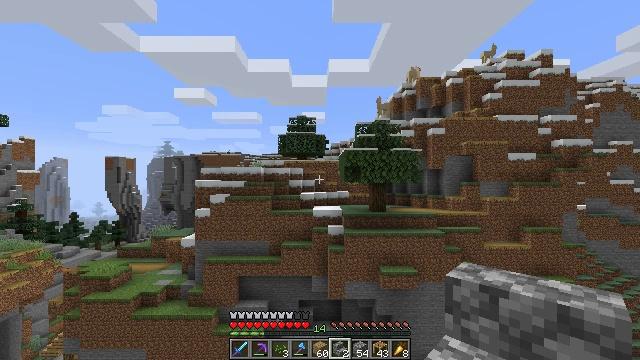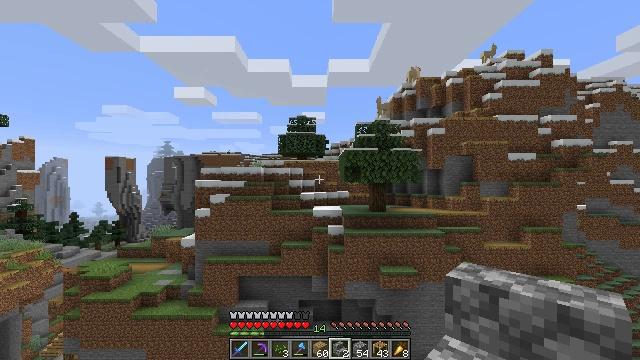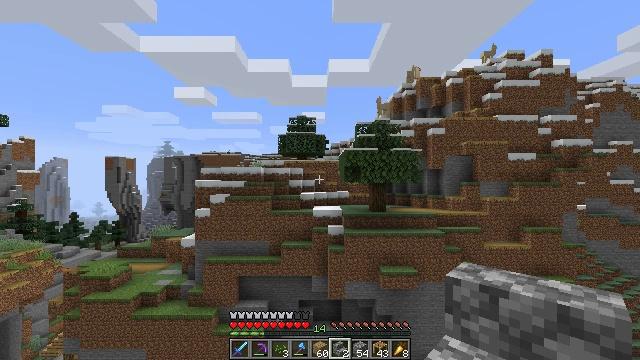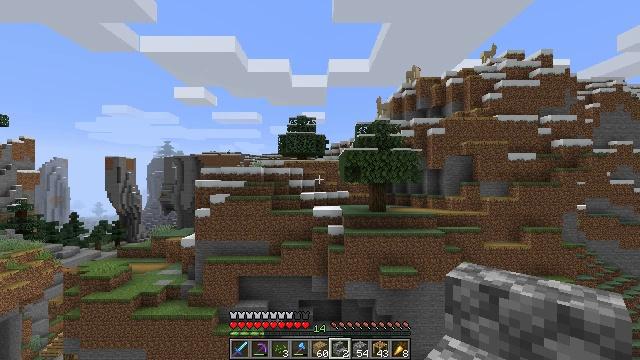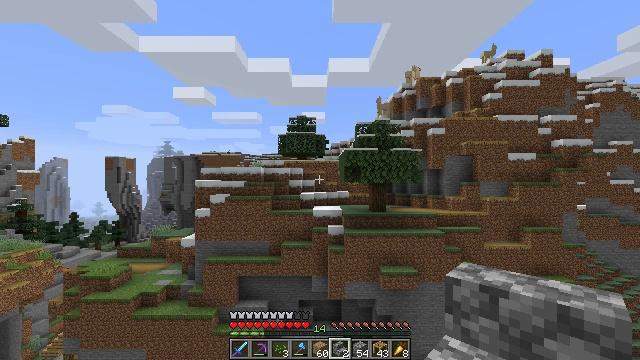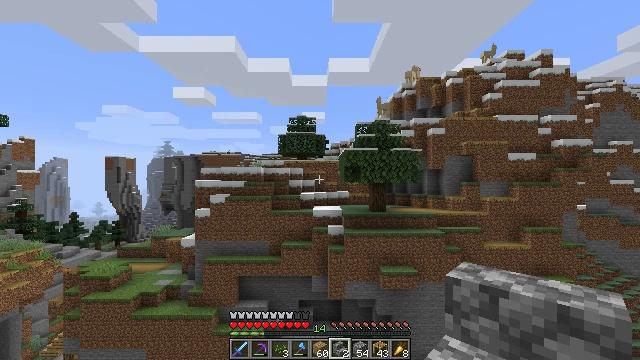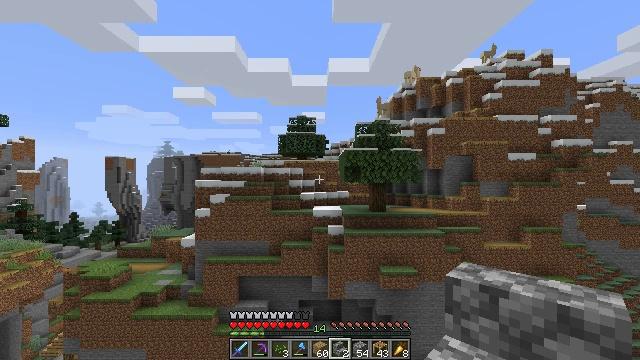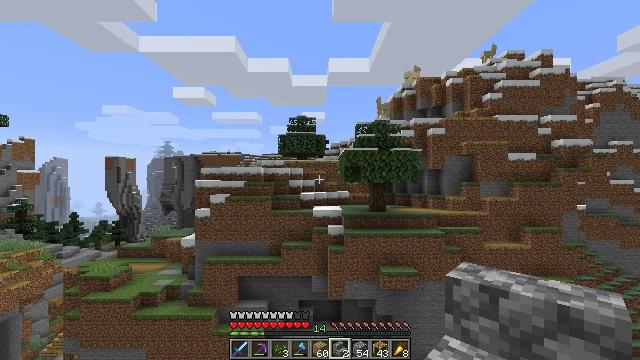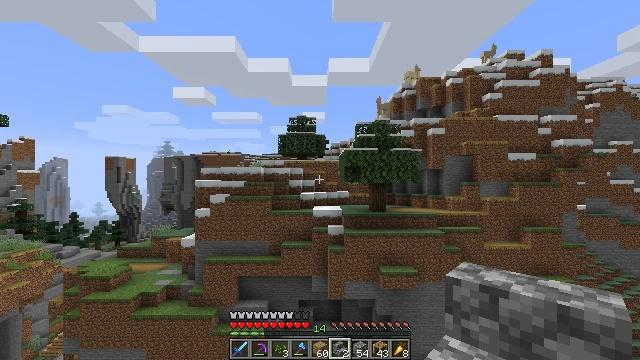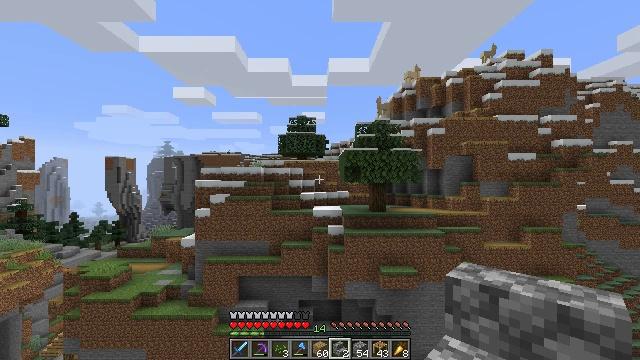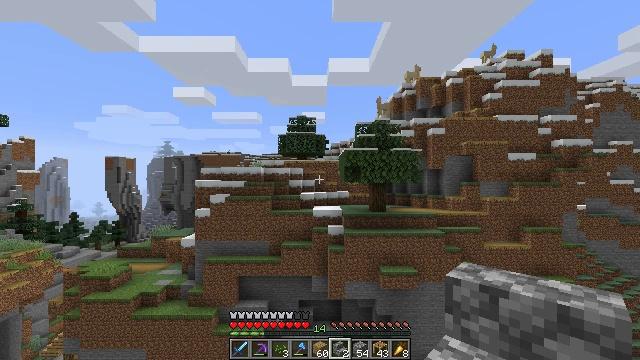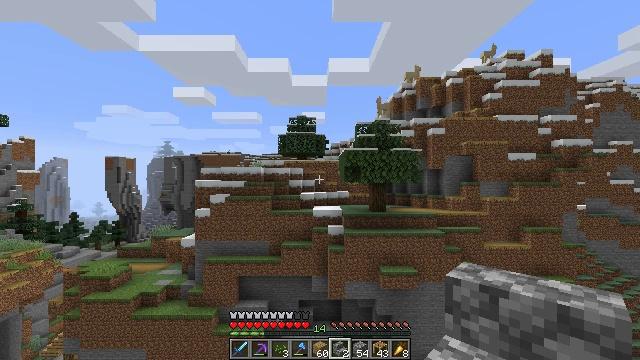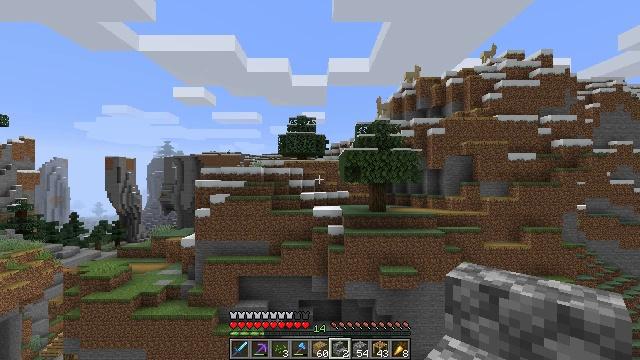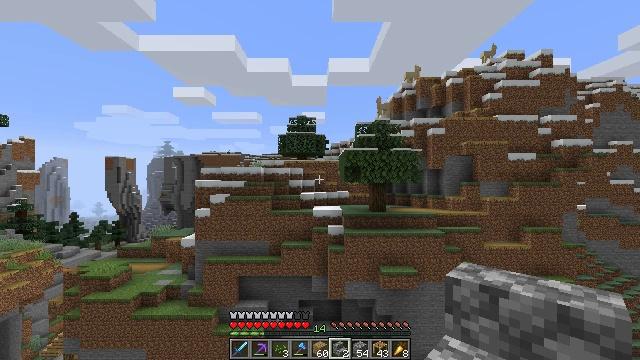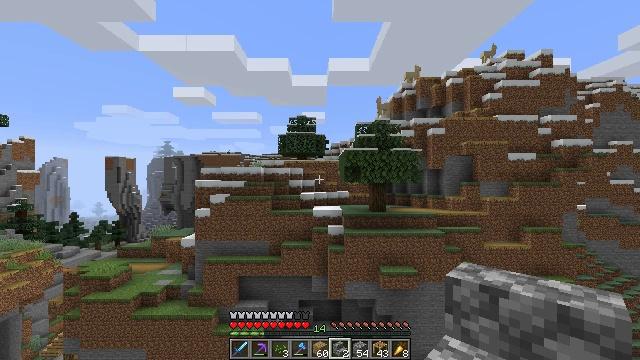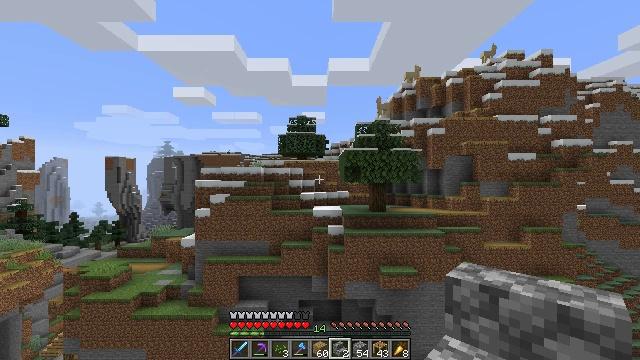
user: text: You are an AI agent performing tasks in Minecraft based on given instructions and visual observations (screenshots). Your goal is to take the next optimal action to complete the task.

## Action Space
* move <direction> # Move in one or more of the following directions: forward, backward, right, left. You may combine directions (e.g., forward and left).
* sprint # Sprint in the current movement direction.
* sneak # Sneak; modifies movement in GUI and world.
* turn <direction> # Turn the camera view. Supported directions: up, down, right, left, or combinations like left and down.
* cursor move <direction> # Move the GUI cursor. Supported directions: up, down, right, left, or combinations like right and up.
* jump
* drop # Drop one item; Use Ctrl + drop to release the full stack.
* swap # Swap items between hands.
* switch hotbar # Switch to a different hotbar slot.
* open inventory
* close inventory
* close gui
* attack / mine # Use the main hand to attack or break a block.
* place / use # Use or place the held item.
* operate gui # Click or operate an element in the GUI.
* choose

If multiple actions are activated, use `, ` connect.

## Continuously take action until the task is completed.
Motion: motion action
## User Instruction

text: Mine scaffolding to move it.
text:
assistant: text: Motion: no_op
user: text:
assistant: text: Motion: no_op
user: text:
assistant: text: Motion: no_op
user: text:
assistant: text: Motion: no_op
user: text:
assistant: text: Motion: no_op
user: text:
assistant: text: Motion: no_op
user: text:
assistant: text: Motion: no_op
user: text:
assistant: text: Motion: no_op
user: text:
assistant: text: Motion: no_op
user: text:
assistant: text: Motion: no_op
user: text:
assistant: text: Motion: no_op
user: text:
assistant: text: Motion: no_op
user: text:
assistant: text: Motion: no_op
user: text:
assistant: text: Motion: no_op
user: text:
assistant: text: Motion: no_op
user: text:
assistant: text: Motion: no_op
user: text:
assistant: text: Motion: no_op
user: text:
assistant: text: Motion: no_op
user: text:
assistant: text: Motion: no_op
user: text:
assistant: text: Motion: no_op
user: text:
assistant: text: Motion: no_op
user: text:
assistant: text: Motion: no_op
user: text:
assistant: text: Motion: no_op
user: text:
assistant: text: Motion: no_op
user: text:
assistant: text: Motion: no_op
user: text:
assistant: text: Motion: no_op
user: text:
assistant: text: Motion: no_op
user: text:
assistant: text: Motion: no_op
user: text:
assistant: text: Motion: no_op
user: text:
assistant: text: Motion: no_op